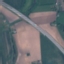
Land use / land cover class: Highway